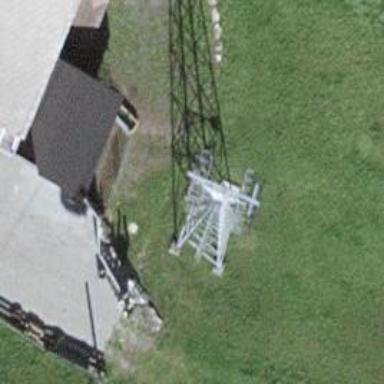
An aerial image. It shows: Pylon used for aerialway.